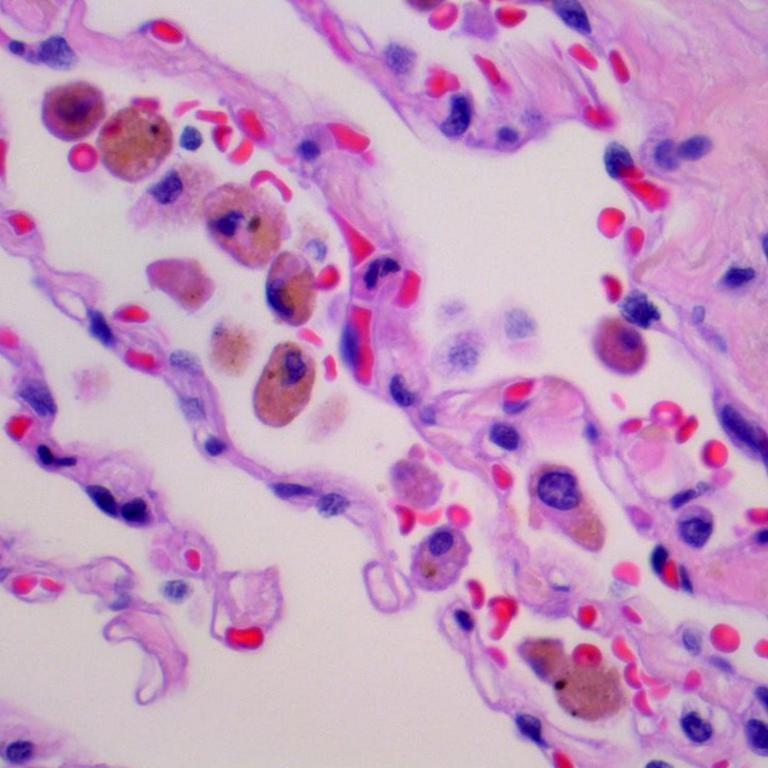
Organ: lung
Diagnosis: benign